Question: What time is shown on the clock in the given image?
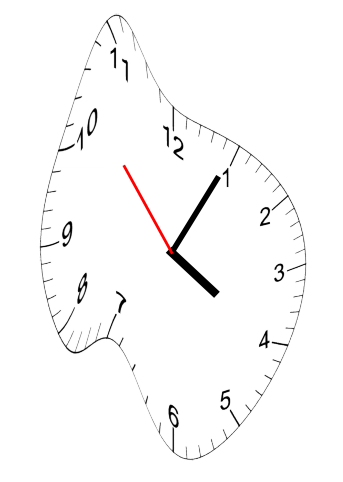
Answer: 04:04:53